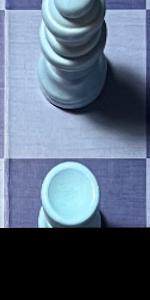
Label: Rook_White